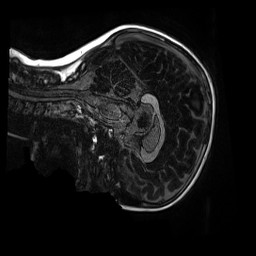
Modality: MP2RAGE
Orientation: sagittal
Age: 9
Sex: female
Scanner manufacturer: siemens
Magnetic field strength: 3 T
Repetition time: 4 s
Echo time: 0.00303 s